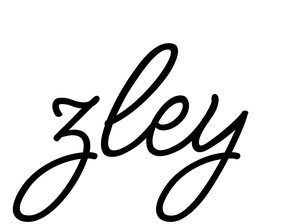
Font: MeowScript-Regular